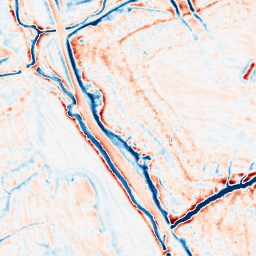
Category: edge_preserving
Decomposition family: bilateral
Decomposition parameters: d: 15
sigma_color: 50
sigma_space: 100
Upsampling method: quadratic
Upsampling parameters: scale: 4
Upsampling scale: 4